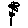
Label: flower